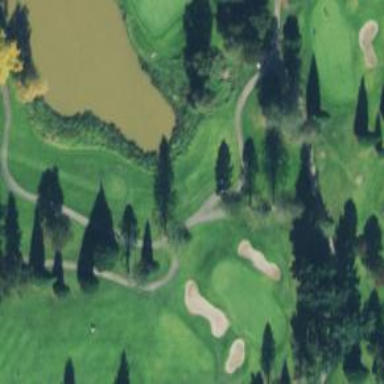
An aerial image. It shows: Path used for both walking and golf.